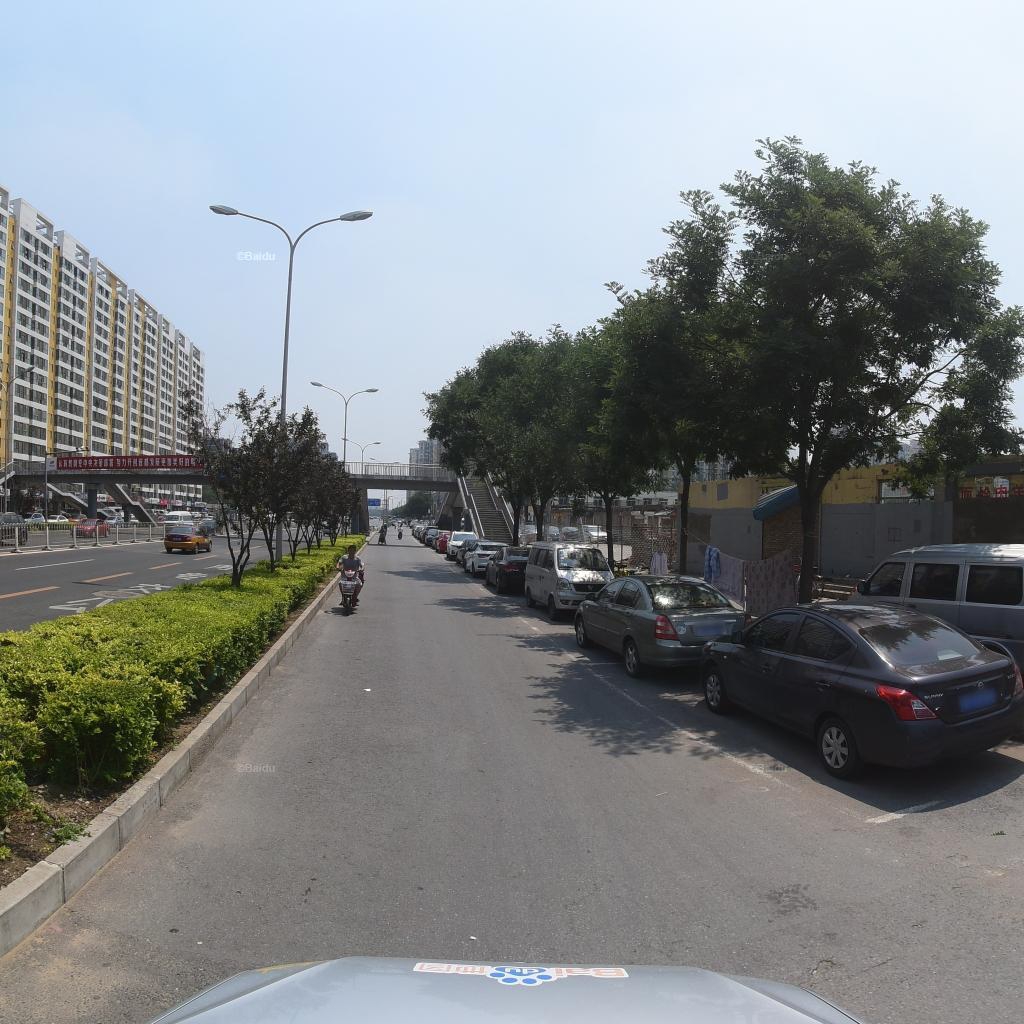
Region: Fengtai
Road damage annotations: transverse crack, pothole